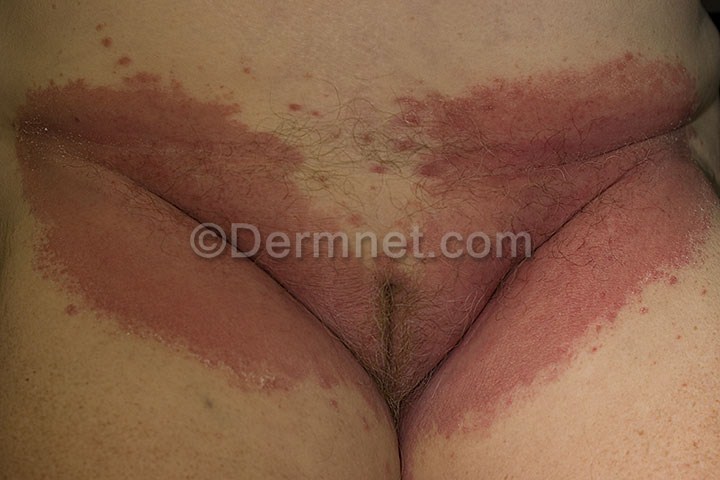
Disease: Psoriasis pictures Lichen Planus and related diseases